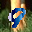
Label: 9